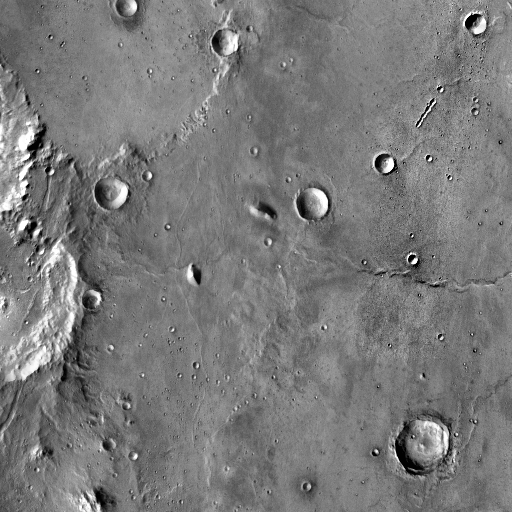
Crater classes present: Background, Other, Layered, Buried, Secondary